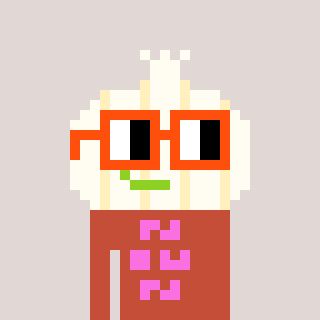
a pixel art character with square orange glasses, a garlic-shaped head and a rust-colored body on a warm background